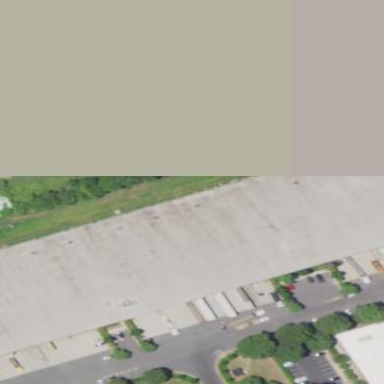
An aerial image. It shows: Warehouse building.